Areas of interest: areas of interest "Taizhou Xianghe Elderly Wellness and Recreation Center"
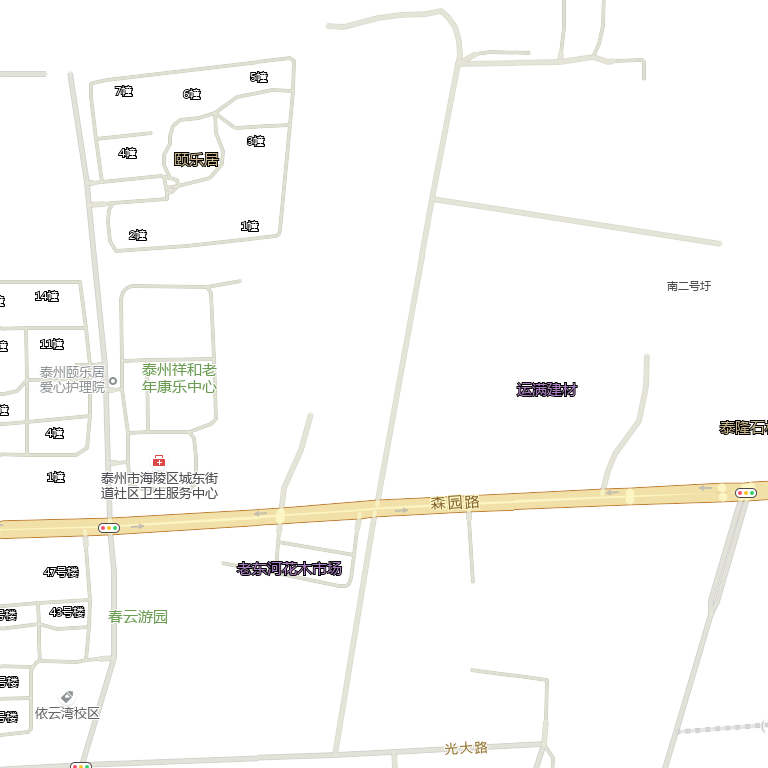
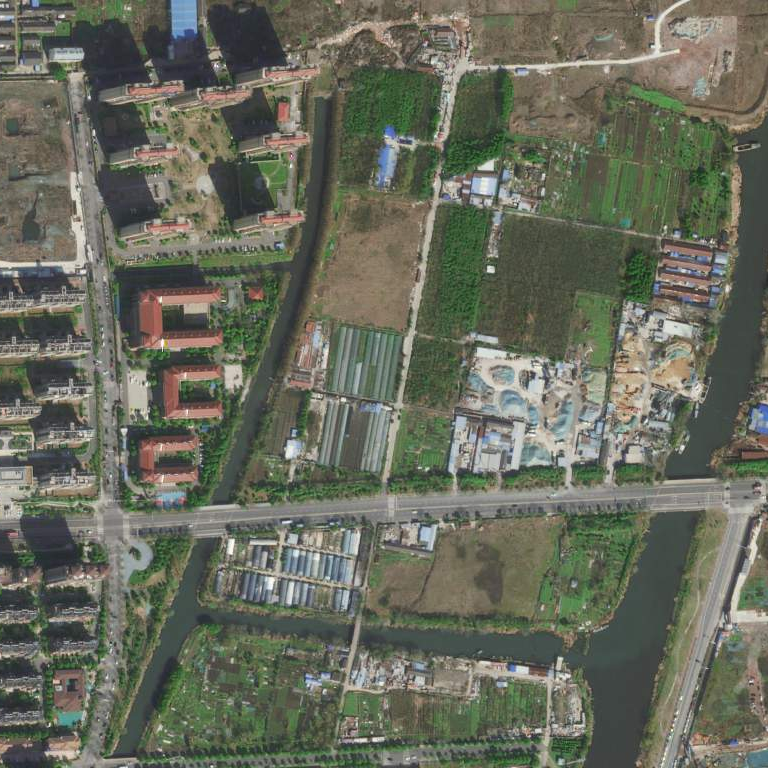